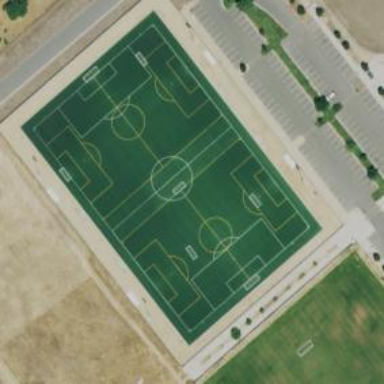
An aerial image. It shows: Soccer pitch with artificial turf for leisure sports activities.